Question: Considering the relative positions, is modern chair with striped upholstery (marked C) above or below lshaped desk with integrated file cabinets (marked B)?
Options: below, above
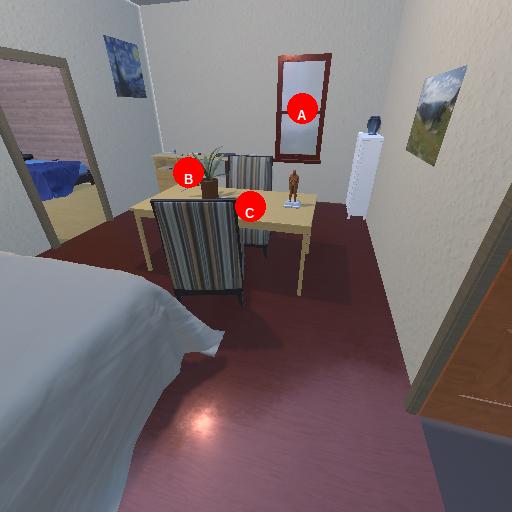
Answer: below